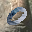
Label: 0